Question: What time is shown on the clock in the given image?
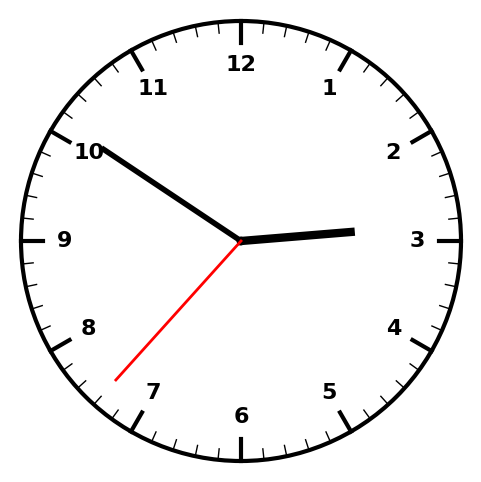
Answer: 02:50:37